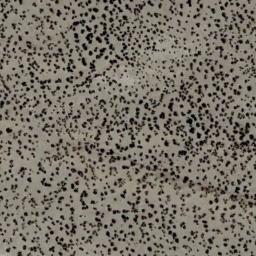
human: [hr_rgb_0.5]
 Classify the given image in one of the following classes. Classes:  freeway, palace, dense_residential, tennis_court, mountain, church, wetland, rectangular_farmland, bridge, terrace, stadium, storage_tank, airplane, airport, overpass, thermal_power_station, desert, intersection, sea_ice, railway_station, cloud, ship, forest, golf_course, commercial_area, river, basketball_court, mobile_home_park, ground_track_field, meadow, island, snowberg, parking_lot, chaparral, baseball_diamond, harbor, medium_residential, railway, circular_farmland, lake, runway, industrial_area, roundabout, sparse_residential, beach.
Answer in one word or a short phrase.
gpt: chaparral